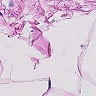
Metastatic tissue present: no